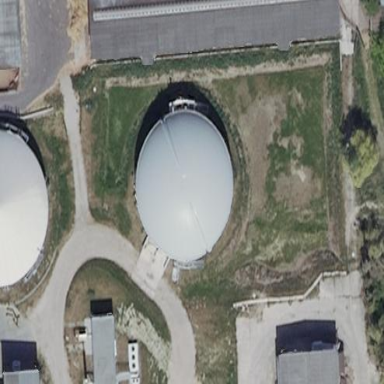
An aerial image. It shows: Digester building.